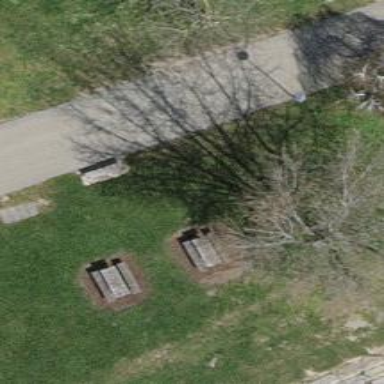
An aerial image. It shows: Picnic table located in leisure land area.